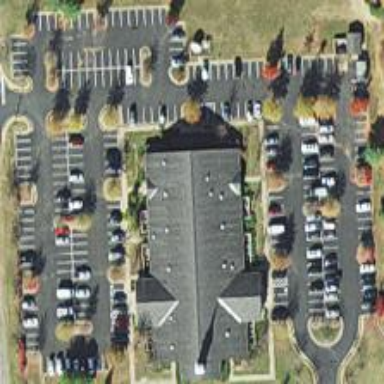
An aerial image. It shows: Parking area.